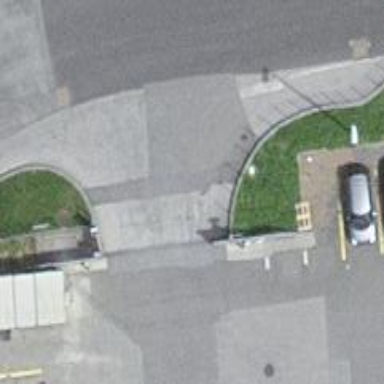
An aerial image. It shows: Gate.